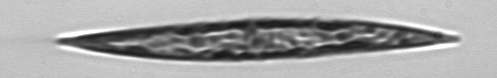
Label: Pleurosigma